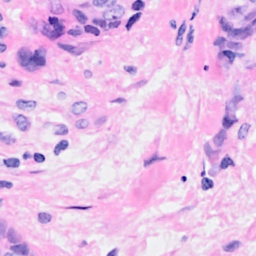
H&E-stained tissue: Breast